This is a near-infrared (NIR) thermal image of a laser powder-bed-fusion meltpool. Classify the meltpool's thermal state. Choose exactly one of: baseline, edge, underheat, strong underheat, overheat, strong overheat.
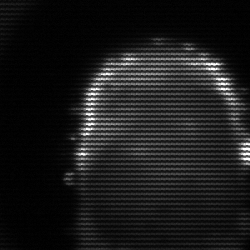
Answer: baseline